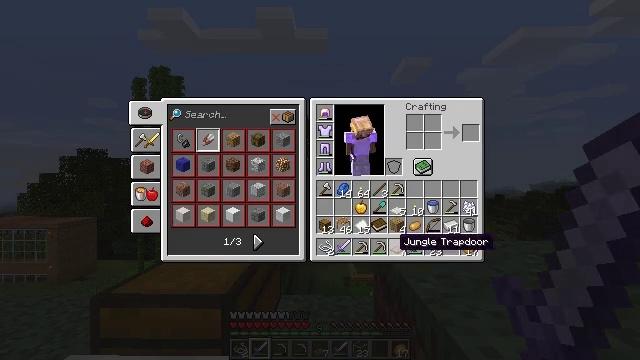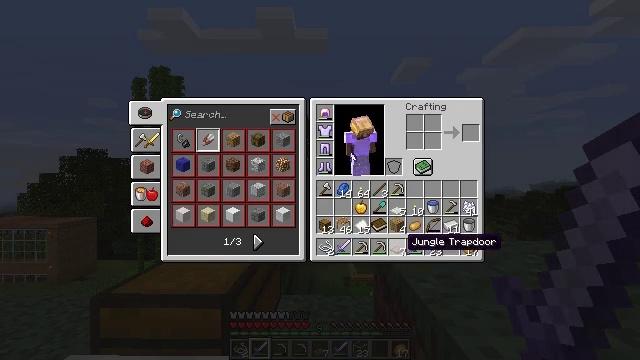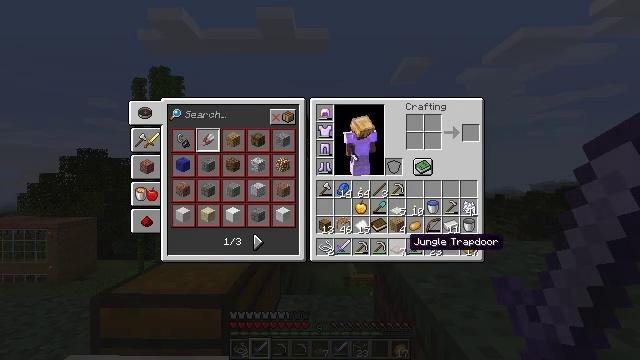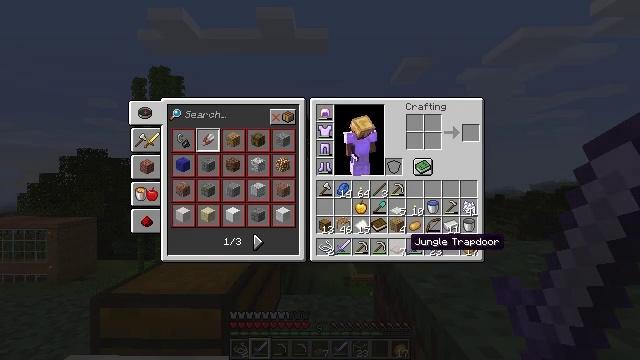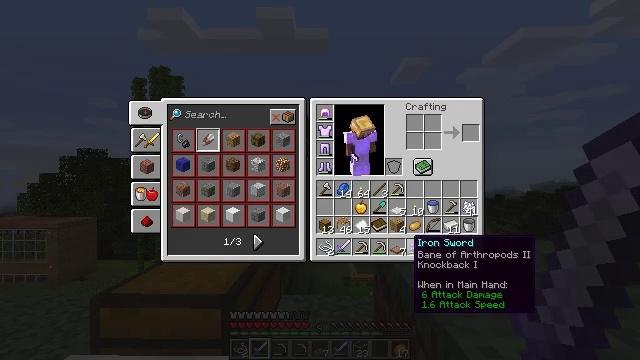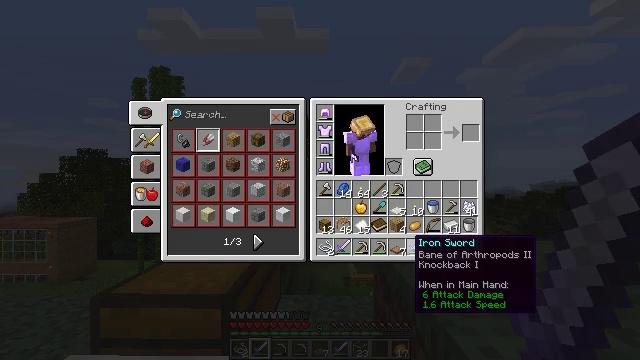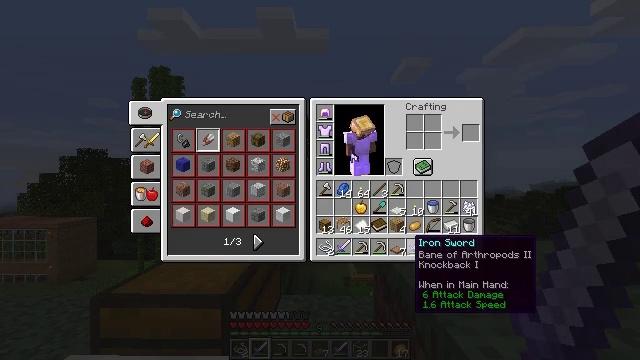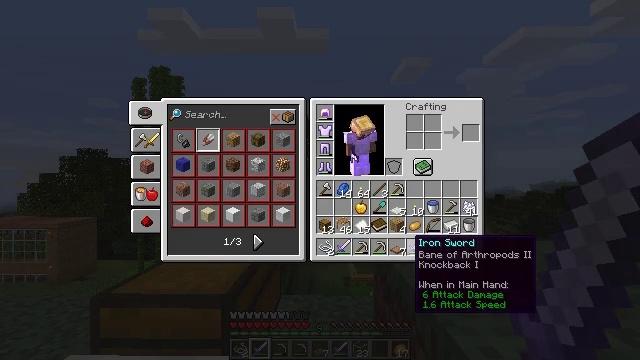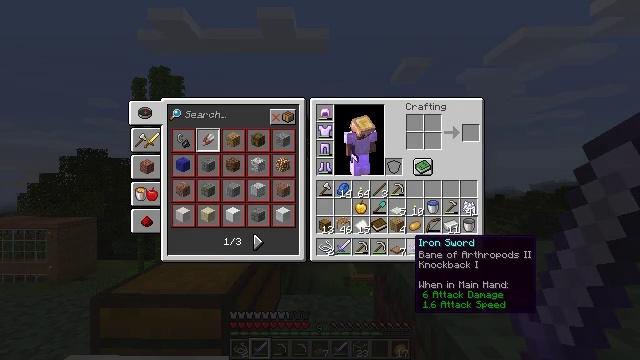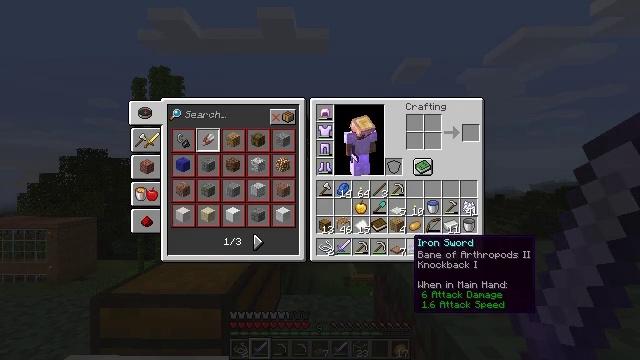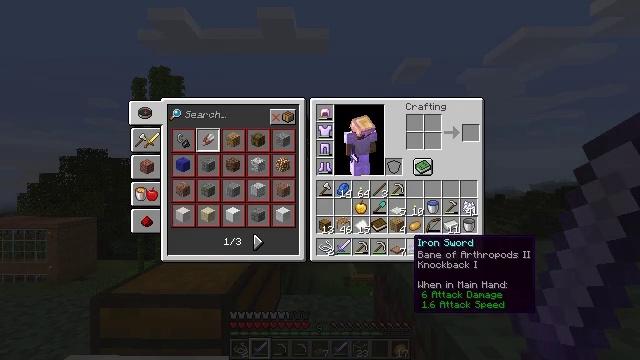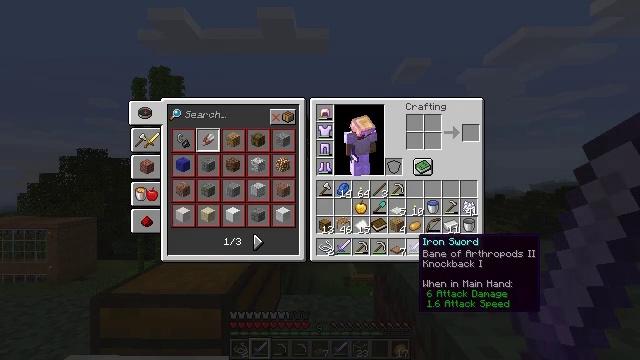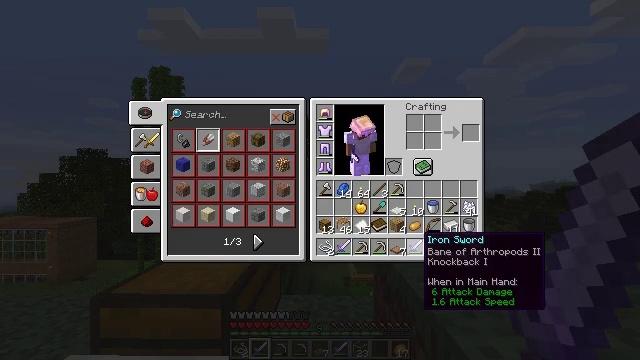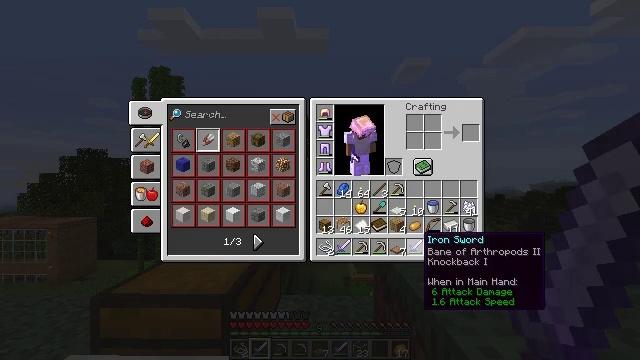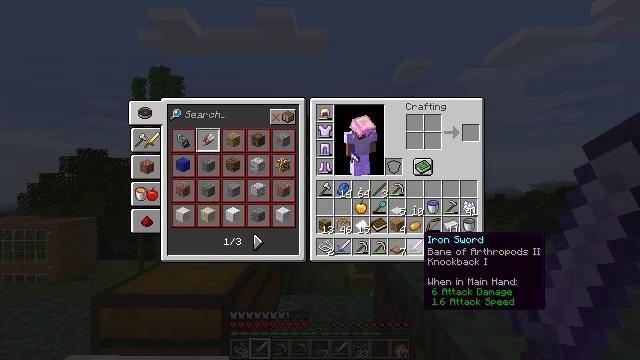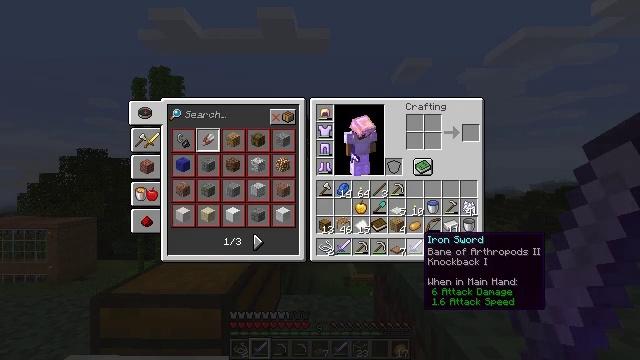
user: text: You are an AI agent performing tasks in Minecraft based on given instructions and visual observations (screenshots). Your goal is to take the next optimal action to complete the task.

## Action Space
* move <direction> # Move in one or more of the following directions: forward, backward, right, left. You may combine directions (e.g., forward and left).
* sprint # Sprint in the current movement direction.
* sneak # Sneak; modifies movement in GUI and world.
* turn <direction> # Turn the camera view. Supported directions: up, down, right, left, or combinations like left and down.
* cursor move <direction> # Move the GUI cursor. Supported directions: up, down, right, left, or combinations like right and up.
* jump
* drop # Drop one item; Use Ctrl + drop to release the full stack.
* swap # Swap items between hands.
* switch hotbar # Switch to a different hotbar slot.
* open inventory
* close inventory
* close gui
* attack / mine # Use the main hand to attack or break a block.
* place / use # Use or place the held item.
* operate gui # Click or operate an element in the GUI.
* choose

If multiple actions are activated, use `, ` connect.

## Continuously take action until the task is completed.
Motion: motion action
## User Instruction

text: Hunt the zombie.
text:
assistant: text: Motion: cursor move right
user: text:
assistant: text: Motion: no_op
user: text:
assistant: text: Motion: no_op
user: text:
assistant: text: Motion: no_op
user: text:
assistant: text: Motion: no_op
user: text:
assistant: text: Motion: no_op
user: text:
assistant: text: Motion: no_op
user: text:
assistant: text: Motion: no_op
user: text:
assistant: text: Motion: no_op
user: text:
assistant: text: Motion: no_op
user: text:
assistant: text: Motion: no_op
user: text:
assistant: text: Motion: no_op
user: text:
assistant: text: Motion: no_op
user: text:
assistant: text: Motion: no_op
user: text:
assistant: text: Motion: no_op
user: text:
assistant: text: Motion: no_op
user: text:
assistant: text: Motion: no_op
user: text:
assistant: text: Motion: no_op
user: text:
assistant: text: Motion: no_op
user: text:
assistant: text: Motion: no_op
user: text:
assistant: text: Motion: no_op
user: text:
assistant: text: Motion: no_op
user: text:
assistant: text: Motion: no_op
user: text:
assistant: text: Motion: no_op
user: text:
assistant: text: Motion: no_op
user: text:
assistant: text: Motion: no_op
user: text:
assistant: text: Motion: no_op
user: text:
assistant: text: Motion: no_op
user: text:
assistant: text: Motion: no_op
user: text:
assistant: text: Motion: no_op